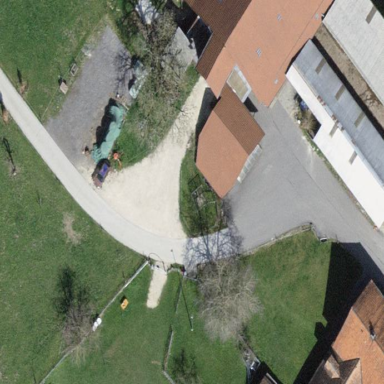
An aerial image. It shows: Farmyard area.